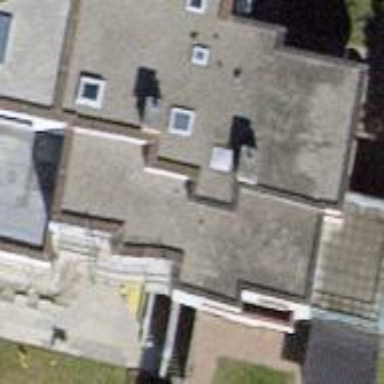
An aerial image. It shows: Semidetached house.